Interaction volume radius: 5 \u00c5
Interaction volume height: 15 \u00c5
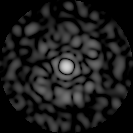
Disorder parameter: 0.8267